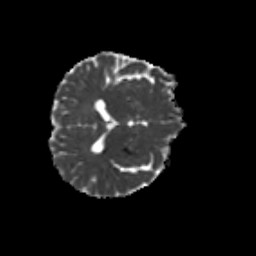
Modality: MD
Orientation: axial
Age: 37
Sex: male
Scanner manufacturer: siemens
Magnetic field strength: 3 T
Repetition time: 8.6 s
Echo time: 0.095 s